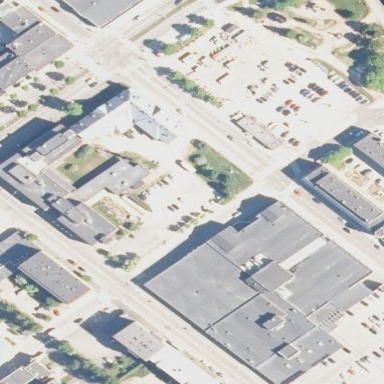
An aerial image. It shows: Supermarket building.